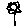
Label: flower